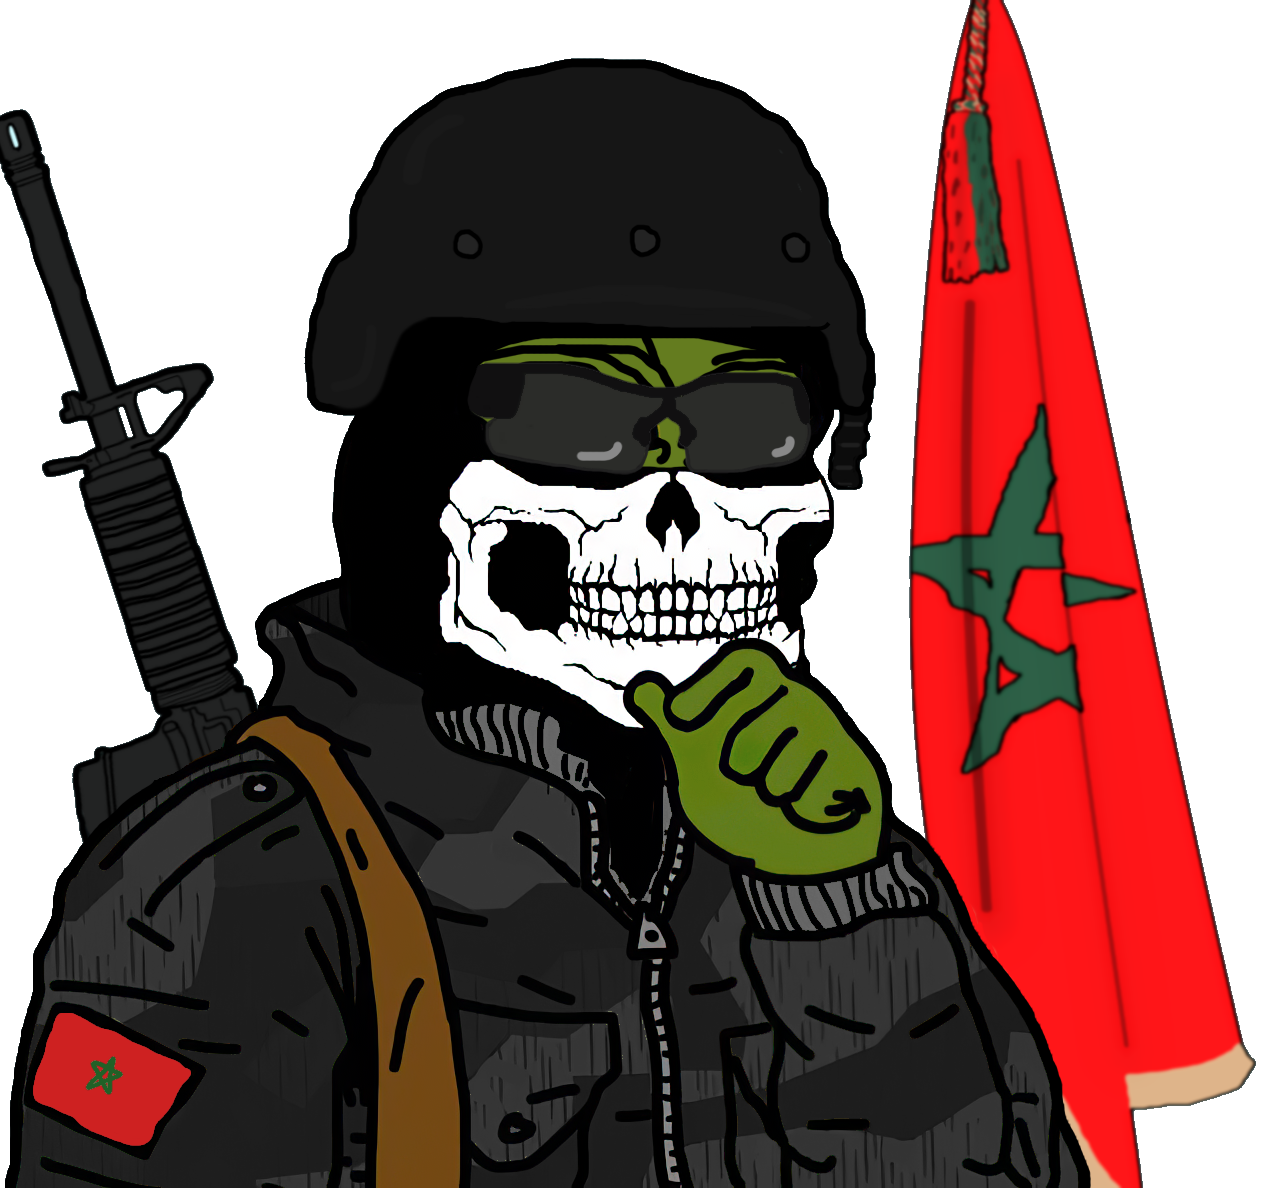
Label: 5_Pepe